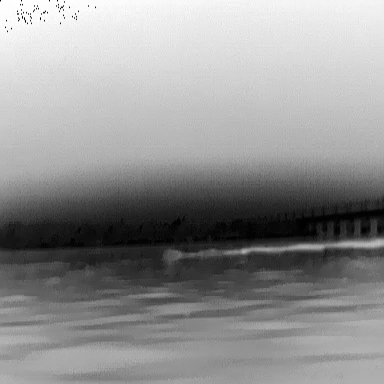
There is a canoe in the infrared image.